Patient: sex M, age 67
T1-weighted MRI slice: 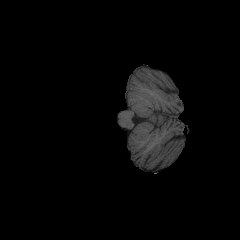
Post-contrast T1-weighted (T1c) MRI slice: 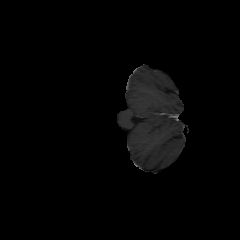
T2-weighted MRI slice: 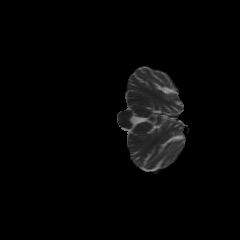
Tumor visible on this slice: no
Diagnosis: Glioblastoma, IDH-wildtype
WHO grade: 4